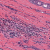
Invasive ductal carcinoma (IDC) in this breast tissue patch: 1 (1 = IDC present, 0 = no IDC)